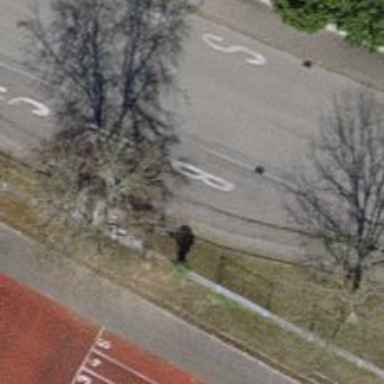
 serving as platform for public transportation."